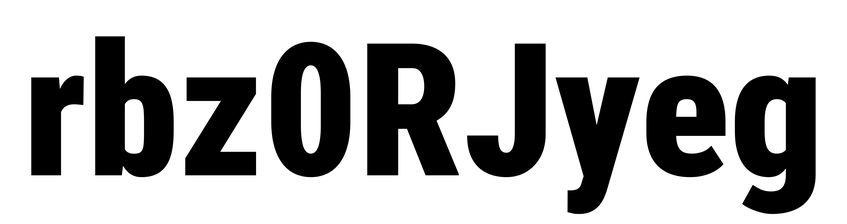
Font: Roboto_Condensed_Black